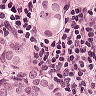
Metastatic tissue present: yes